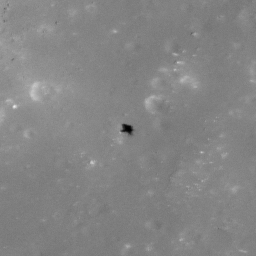
Pit: Messier A 2b
Host crater: Messier A
Host type: impact_melt
Lunar coordinates: latitude -2.017, longitude 46.902